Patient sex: M
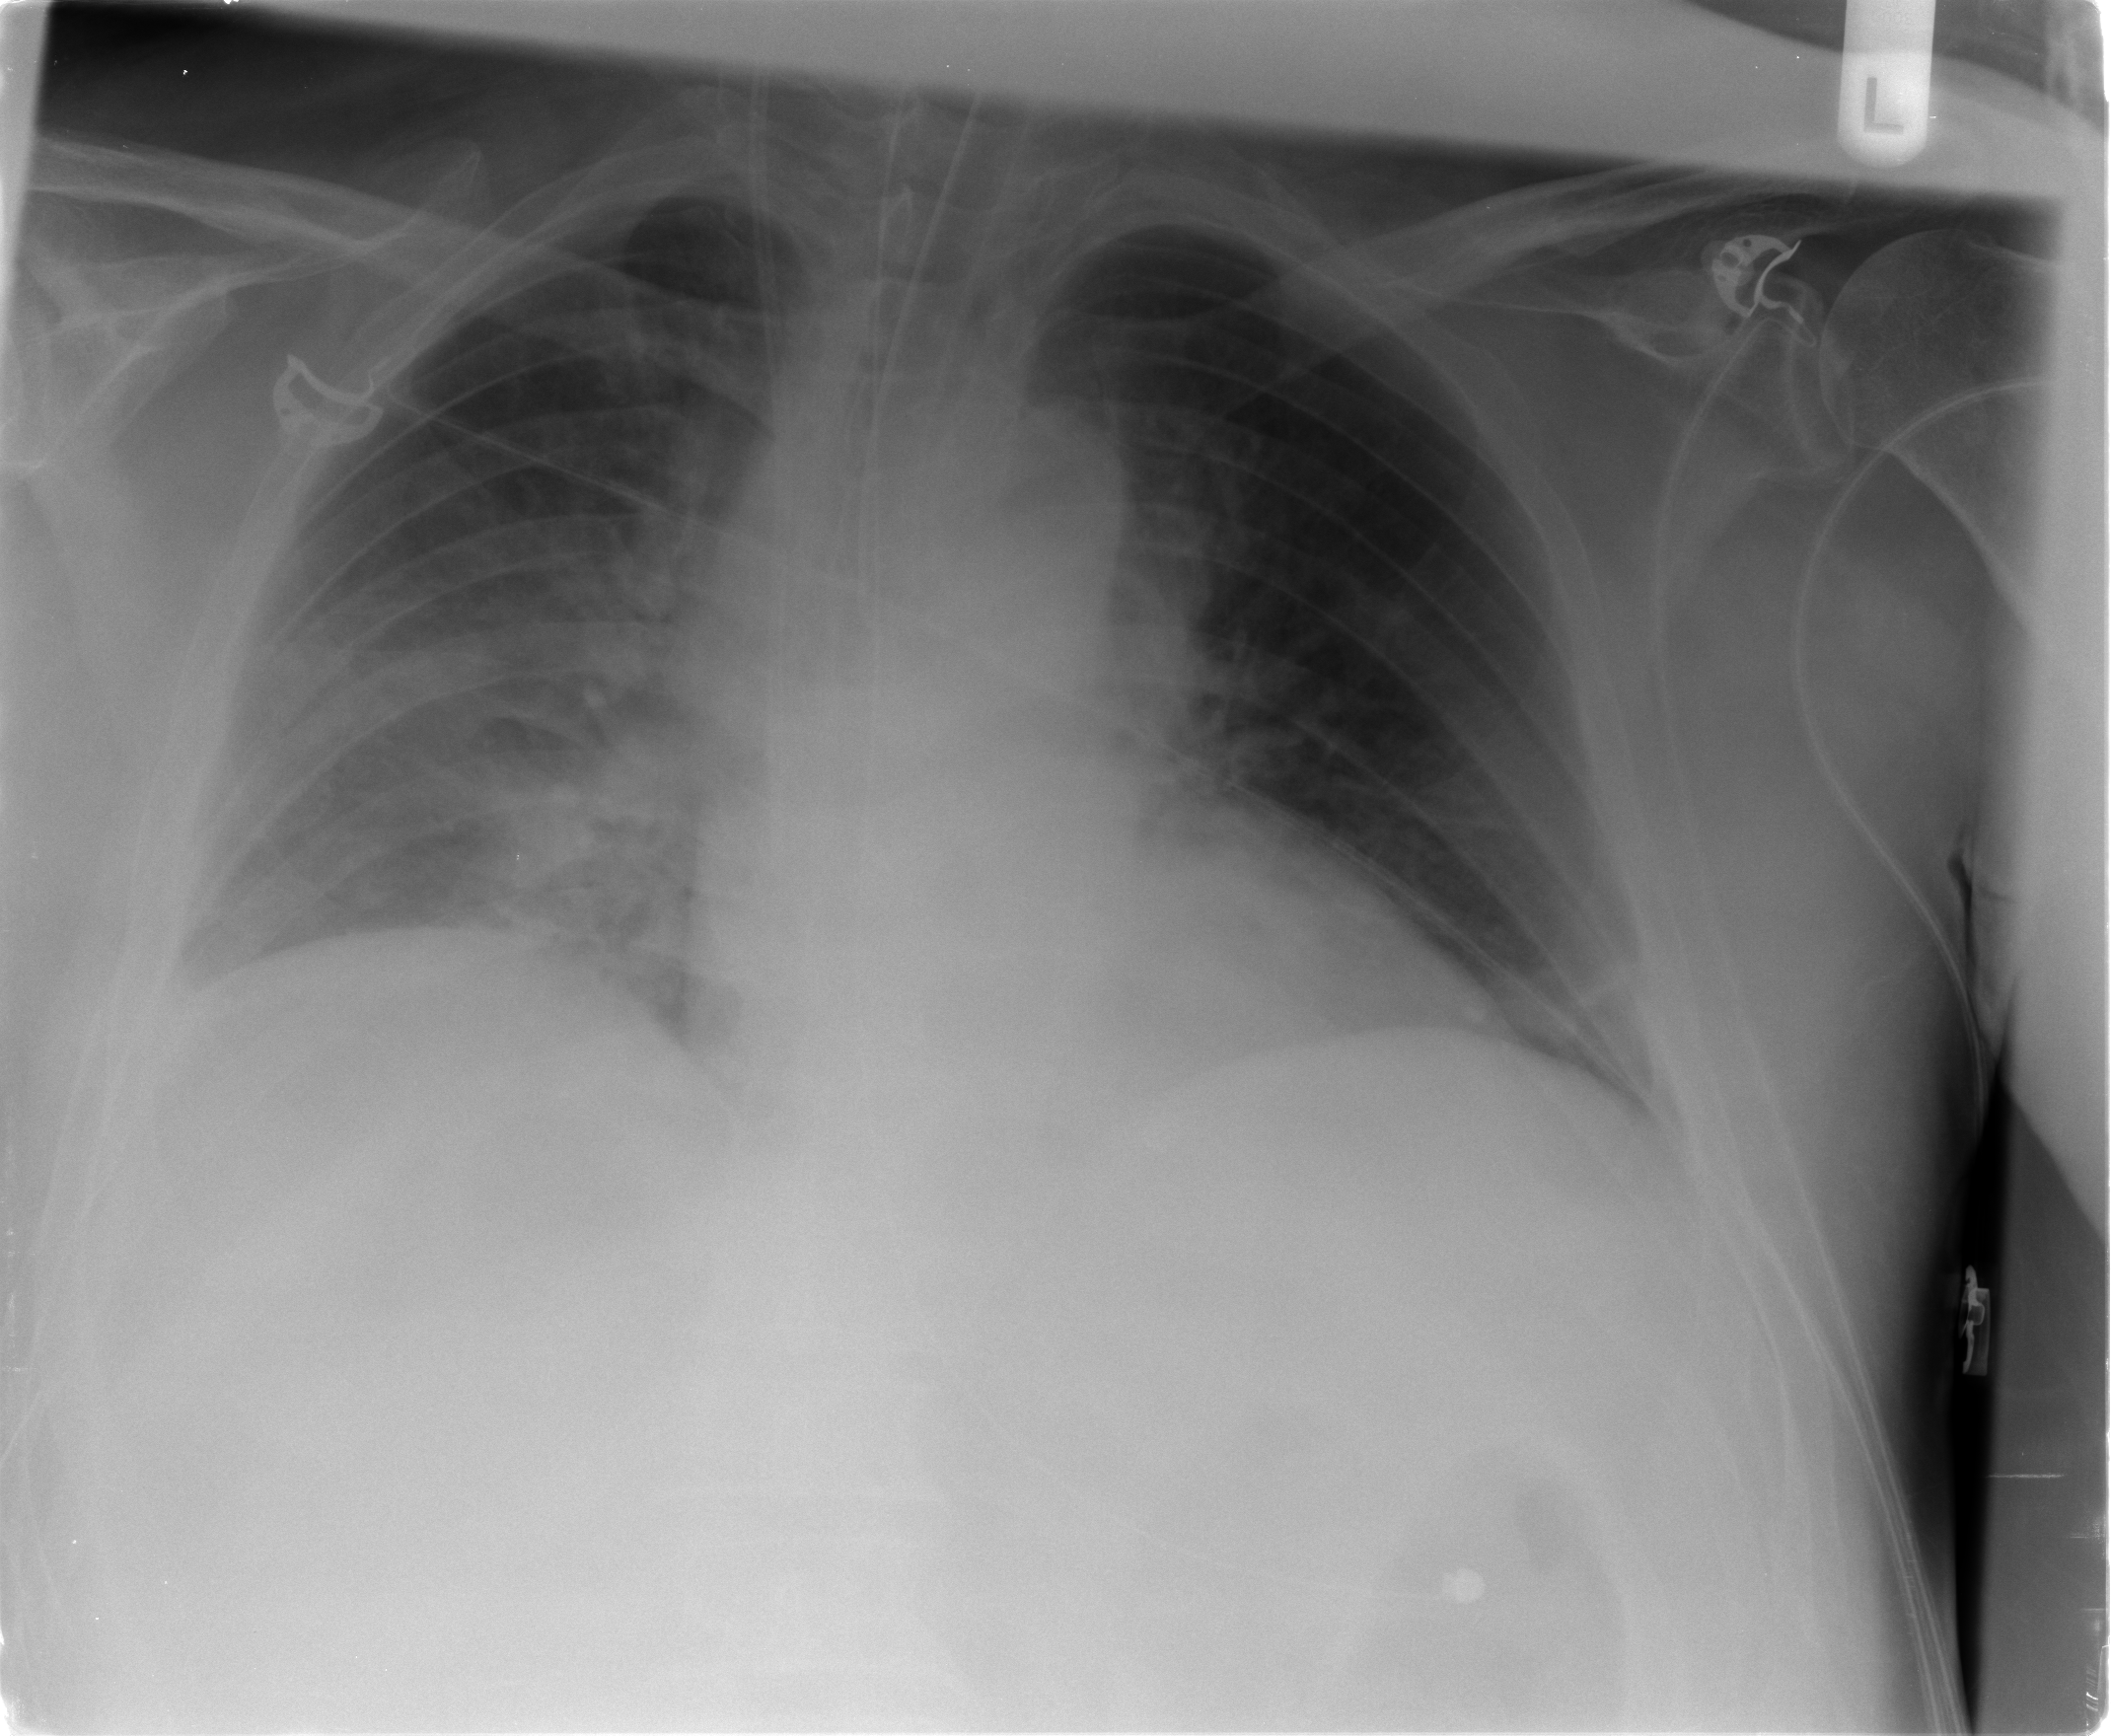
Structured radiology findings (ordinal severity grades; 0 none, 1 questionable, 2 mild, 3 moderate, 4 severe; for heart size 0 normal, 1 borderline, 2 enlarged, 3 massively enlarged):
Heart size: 0
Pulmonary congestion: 2
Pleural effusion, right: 1
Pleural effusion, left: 0
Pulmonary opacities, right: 2
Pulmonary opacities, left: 0
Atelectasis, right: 2
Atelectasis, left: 2